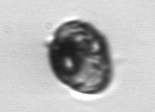
Label: Proterythropsis